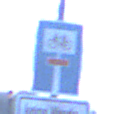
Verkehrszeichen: SackgasseRadverkehrDurchlaessig
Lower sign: HinweisGeaenderteVorfahrtVerkehrsfuehrungVerkehrsregelung3
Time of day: Dawn
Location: Outdoor (Urban)
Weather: PartlyCloudy
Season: NotSpecified
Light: Natural